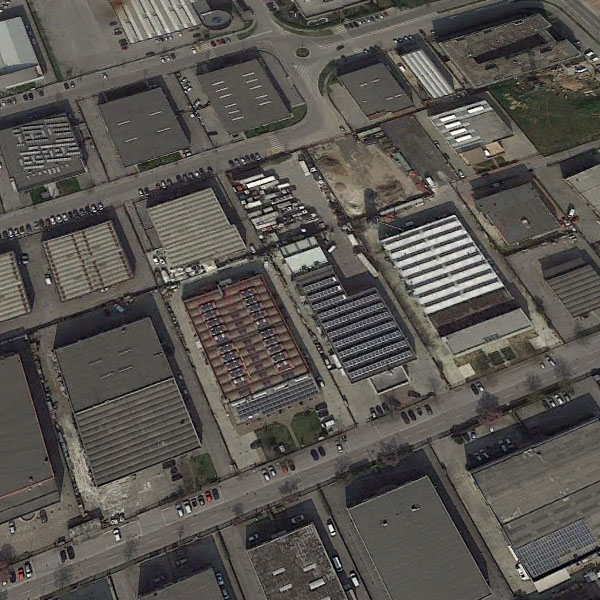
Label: Industrial